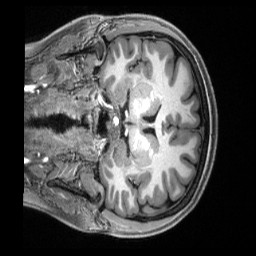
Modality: T1w
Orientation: coronal
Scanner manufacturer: siemens
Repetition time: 2.5 s
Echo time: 0.00231 s